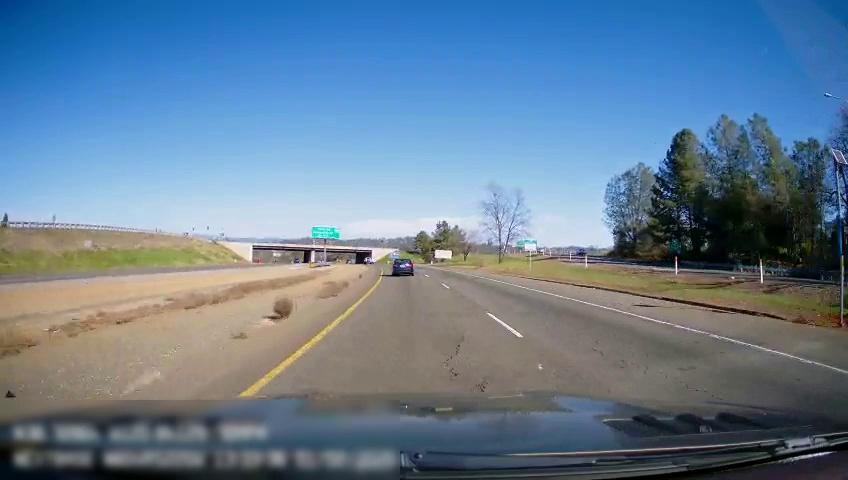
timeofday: Day
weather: Sunny
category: Drivable Space
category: Drivable Space
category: Drivable Space
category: Vehicles | Car
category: Lanes | Current Lane
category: Lanes | Current Lane
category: Lanes | Alternate Lane
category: Traffic | Signs
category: Traffic | Signs
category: Traffic | Signs